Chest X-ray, PA view. Patient: 54 years old, sex F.
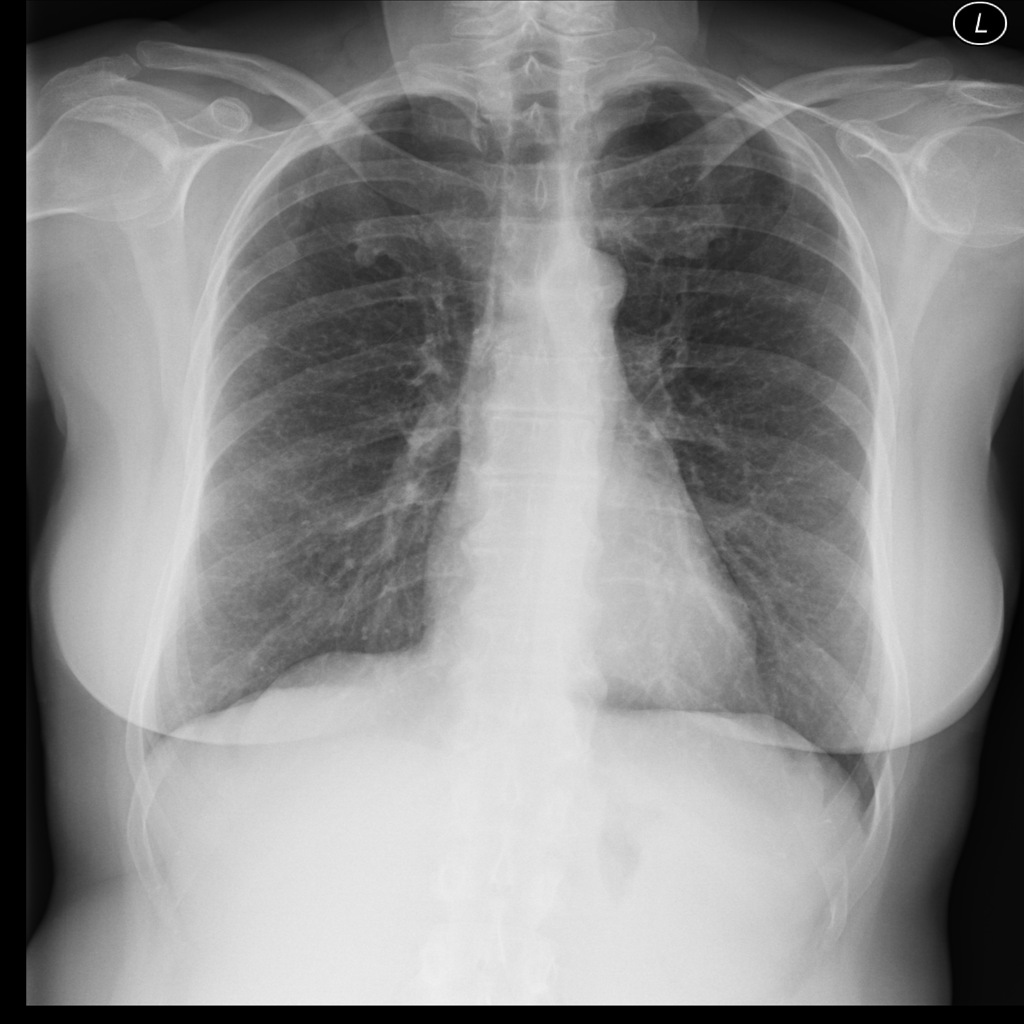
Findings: Pneumothorax